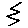
Label: zigzag